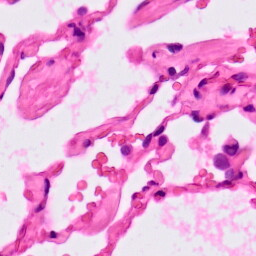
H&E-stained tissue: Lung